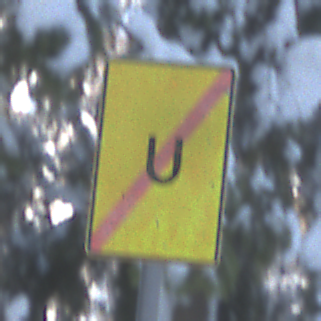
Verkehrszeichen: EndeUmleitung
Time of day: MorningAfternoon
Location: Outdoor (Nature)
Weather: Clear
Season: Winter
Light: Natural